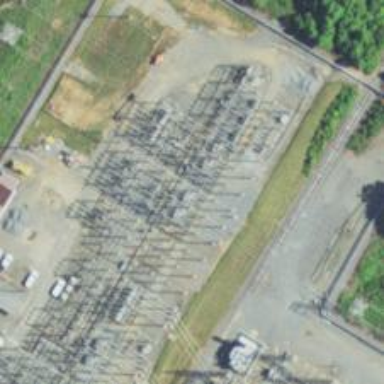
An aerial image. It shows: Switch for power supply.